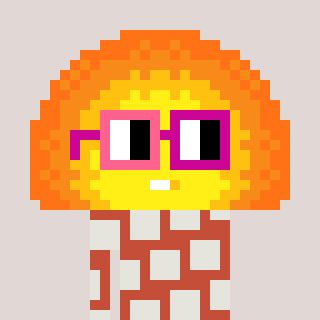
a pixel art character with square pink and red glasses, a sunset-shaped head and a rust-colored body on a warm background